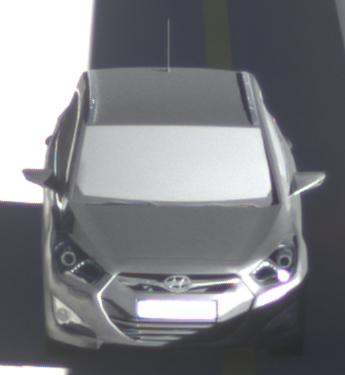
Make: Hyundai
Model: i40 Kombi 1.6 GDI
Detailed model: i40 (VF) Kombi
Model produced from: 2012/08
Model produced until: 2013/09
Doors: 5
Color: gray
Road condition: dry road
Daytime: morning or afternoon
Contrast: high contrast